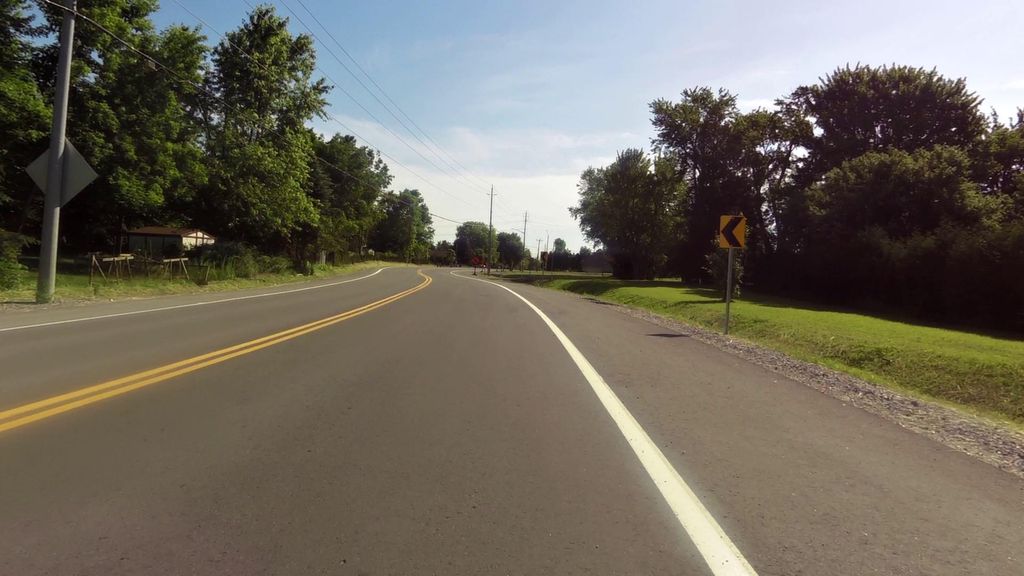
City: ottawa-gatineau